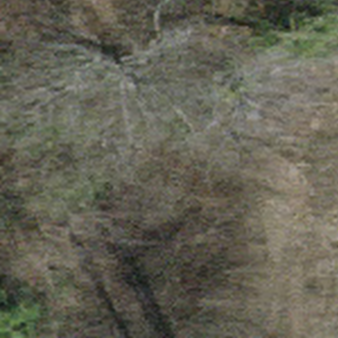
Label: other